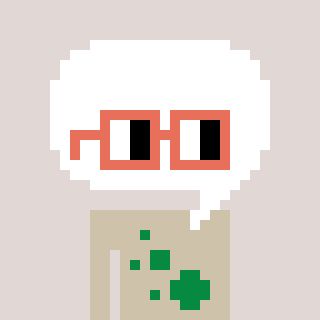
a pixel art character with square orange glasses, a speech bubble-shaped head and a bege-colored body on a warm background